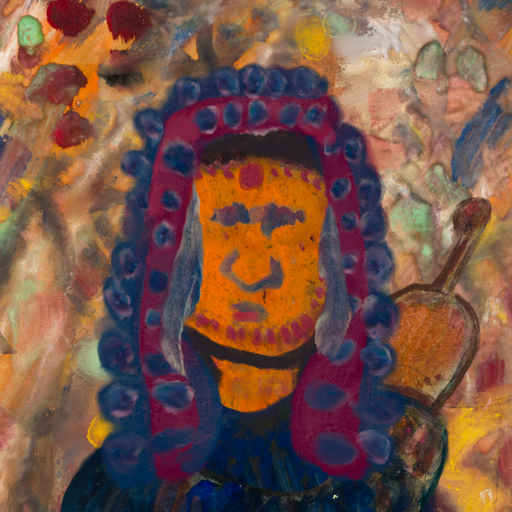
Background: Mother_And_Son_Mother, Head And Neck Front: Doll, Face Front: In_The_Sun, Bust: Pipe, Hair Front: Hill_Girl, Head Accessory: Blank, Second Necklace: Blank, Necklace: Blank, Baby: Blank